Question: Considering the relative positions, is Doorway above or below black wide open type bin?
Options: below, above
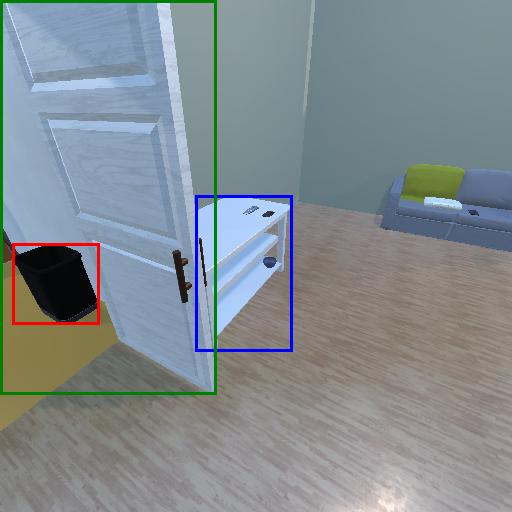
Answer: below